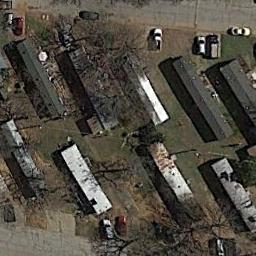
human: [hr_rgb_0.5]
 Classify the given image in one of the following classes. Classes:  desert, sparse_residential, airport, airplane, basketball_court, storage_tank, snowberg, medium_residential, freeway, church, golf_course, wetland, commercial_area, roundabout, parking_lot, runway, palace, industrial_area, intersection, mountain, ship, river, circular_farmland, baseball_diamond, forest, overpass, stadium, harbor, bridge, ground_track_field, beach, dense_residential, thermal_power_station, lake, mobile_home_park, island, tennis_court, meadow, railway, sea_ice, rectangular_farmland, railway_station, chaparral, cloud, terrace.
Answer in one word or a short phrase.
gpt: mobile_home_park